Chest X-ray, PA view. Patient: 29 years old, sex F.
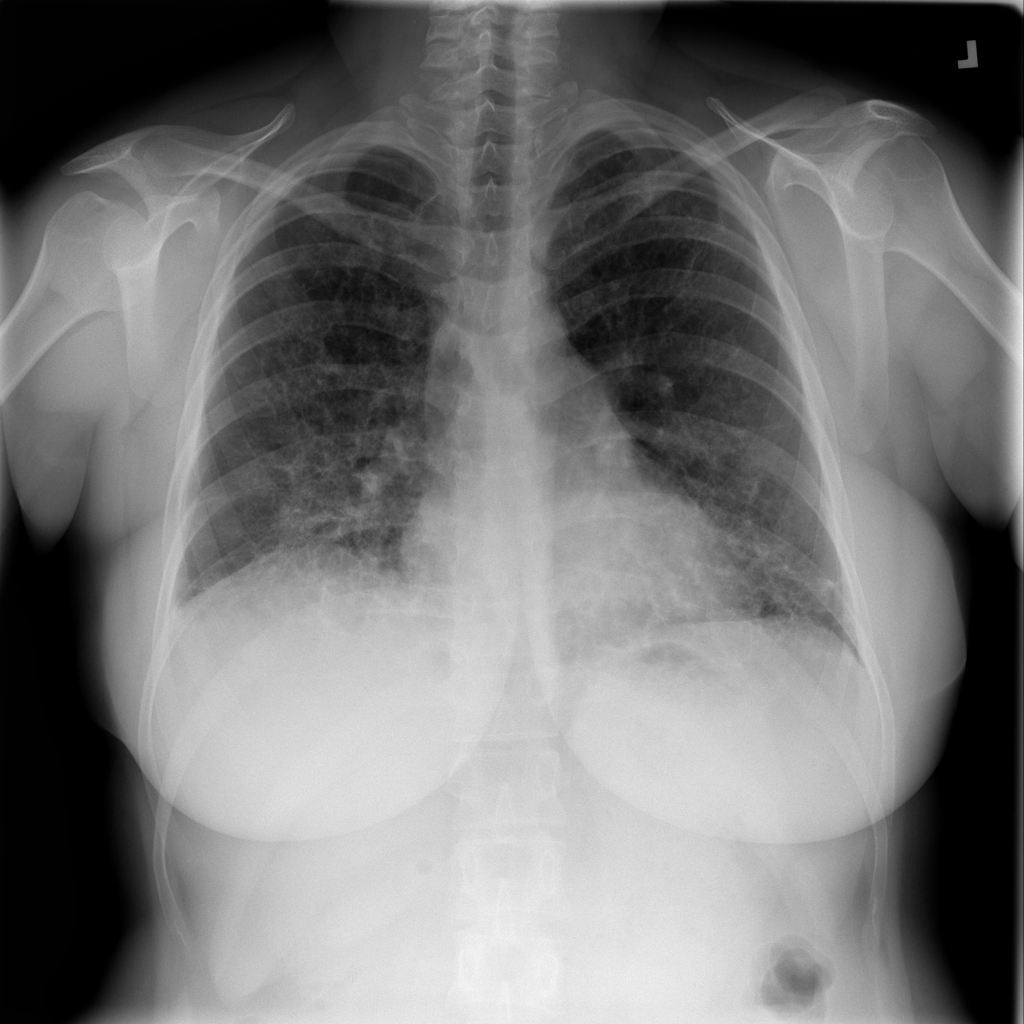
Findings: No Finding